Question: I am trying to use the Google places API to get information on certain places. I have an
example from Google search:

here of what I am trying to find. I thought that the "types" field of the Places API text search would contain it, but this text appears to be different and not within the provided list of options. If anyone can provide some info on where this comes from and how to obtain it, it would be much appreciated. Thanks
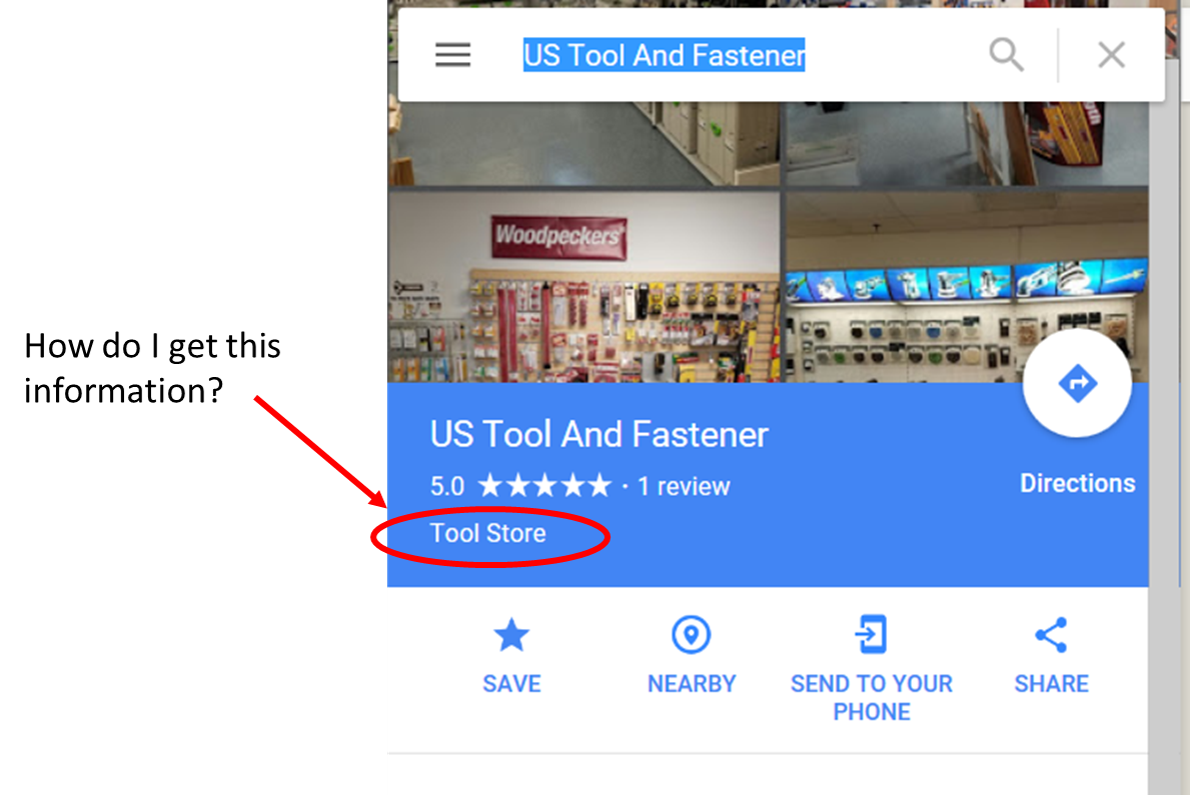
Answer: Currently you cannot obtain this data via Places API. There is a feature request in Google issue tracker to make the detailed business type available in Places API, however Google doesn't expose any ETA:
<URL>
Feel free to star this feature request to express your interest and subscribe to notification from Google.